Question: How can I find the third set of coordinates (X3 Y3) of right angle triangle based on the distances between all coordinates and the other two set of coordinates (X1 Y1; X2 Y2)

Code:
'''
clc;
clear all;
close all;
axis on;
%Example of initial parameters
X1 = 0
Y1 = 2
X2 = 6
Y2 = 7
DX2Y2X3Y3 = 10
%Draw line
line([X1, X2], [Y1, Y2])
text(X1,Y1-0.05,strcat(string(X1),",",string(Y1)))
text(X2,Y2-0.05,strcat(string(X2),",",string(Y2)))
%Calculations
DX1Y1X2Y2 = sqrt((X2-X1)^2+(Y2-Y1)^2) %distance x1,y1 x2,y2
DX1Y1X3Y3 = sqrt(DX2Y2X3Y3+DX1Y1X2Y2)%distance x1,y1 x3,y3 based on Pythagoras
'''
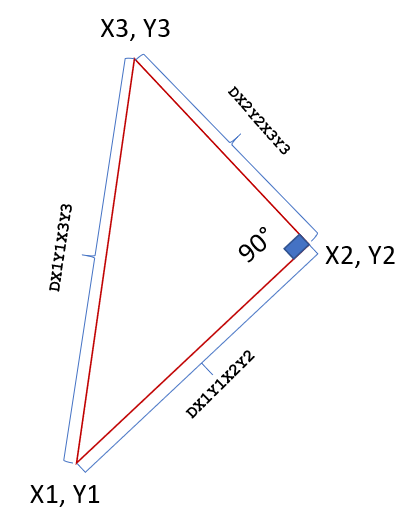
Answer: So assuming you have
1. P1 = [X1 Y1]
2. P2 = [X2 Y2]
3. Assertion that the angle at P2 is 90
4. Length DX2Y2X3Y3
Then we can do the following:
'''
vP1P2 = [X2; Y2] - [X1; Y1]; % Direction vector
vP2P3 = [1; -1] .* flipud(vP1P2); % Negative inverse for rightangle
vP2P3 = vP2P3 ./ sqrt(vP2P3(1)^2 + vP2P3(2)^2); % Scale to unit length
P3 = [X2; Y2] - DX2Y2X3Y3 .* vP2P3; % Calc P3 from P2 + vP2P3
X3 = P3(1); Y3 = P3(2); % Break down into coordinates
line([X2, X3], [Y2, Y3])
line([X1, X3], [Y1, Y3])
axis equal % to make the plot clearer
'''
Note that there are two valid solutions to this problem, reflected in the line from 'P1' to 'P2'. The choice of direction (+ve / -ve) for 'vP2P3' will dictate which solution you get.
This code gives the following output:
<URL>